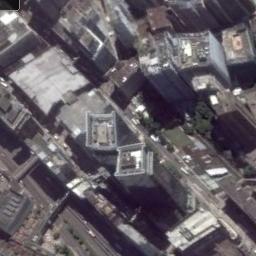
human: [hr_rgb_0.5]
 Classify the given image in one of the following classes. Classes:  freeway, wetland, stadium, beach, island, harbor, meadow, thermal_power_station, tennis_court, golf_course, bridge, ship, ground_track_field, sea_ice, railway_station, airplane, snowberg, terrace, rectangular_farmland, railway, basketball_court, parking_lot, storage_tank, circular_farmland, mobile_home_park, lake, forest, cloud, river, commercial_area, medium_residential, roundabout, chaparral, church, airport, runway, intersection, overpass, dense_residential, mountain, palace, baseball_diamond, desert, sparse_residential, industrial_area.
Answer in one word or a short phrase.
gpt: commercial_area